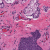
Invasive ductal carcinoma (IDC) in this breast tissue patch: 0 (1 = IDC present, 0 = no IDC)